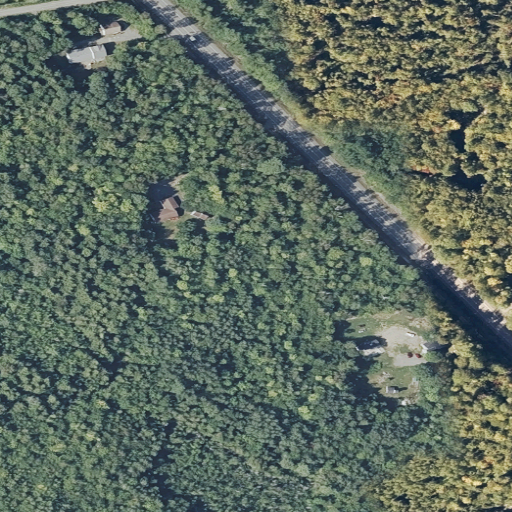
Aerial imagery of mountain in Maine named Swett Hill containing mixed forest, deciduous forest, low intensity development, open development, woody wetlands, grassland, evergreen forest, pasture, and shrub